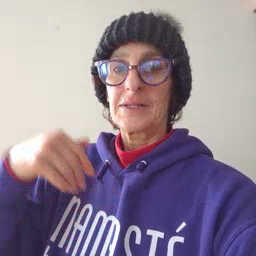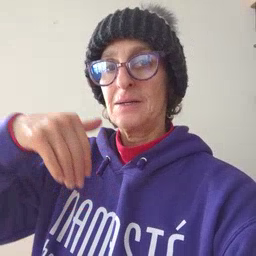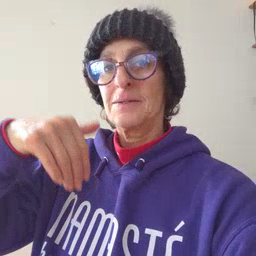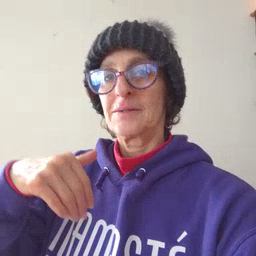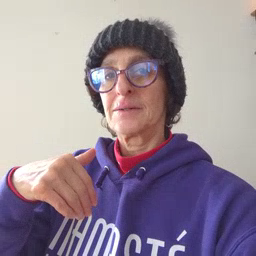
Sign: night